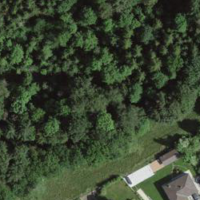
EUNIS habitat code: 41
Species observed at this site:
Convallaria majalis